A time-domain waveform of one vibration snapshot from a rolling-element bearing is shown. Based on the visible evidence, which condition applies: normal, inner_race, outer_race, ball?
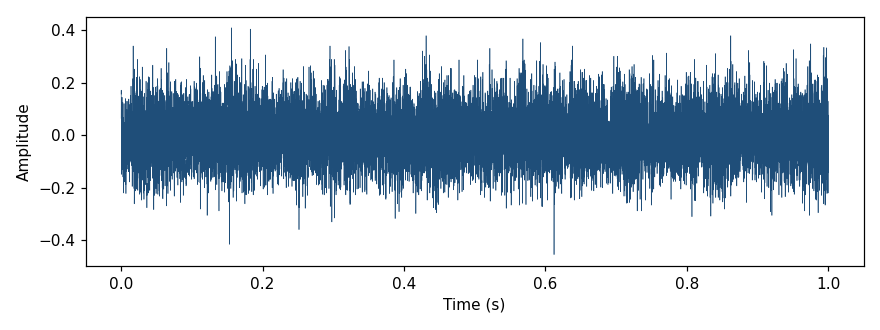
Answer: normal